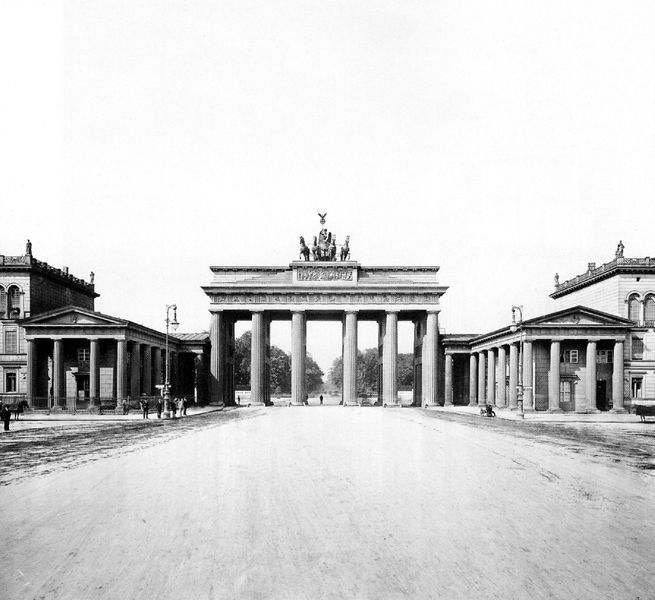
Titel: Brandenburger Tor in Berlin
Standort: Berlin (EU - D)
Schlagwörter: himmel, bäume, menschen, stadt, hell, lampe, strasse, säulen, zeichnung, architektur, klassizismus, pferd, pferde, reiter, bogen, giebel, allee, kutsche, platz, tor, foto, fotografie, photographie, berlin, schwarz weiss, architrav, photo, griechisch, straßenlaterne, antikisierend, tempel, dorisch, streitwagen, quadriga, klassizistisch, reiterstandbild, historisch, tiergarten, linden, brandenburg, brandenburger tor, potsdamer platz, pariser, brandenburger, 19. jahrhundert, 1900, 1800